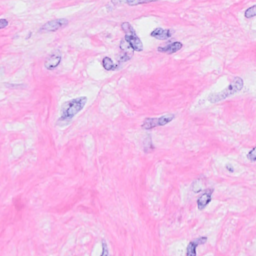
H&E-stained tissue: Breast